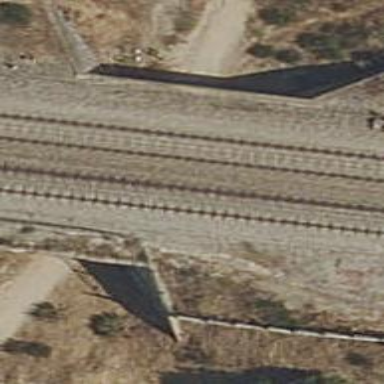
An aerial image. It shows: Rail on embankment with electrified contact lines.